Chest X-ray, PA view. Patient: 49 years old, sex M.
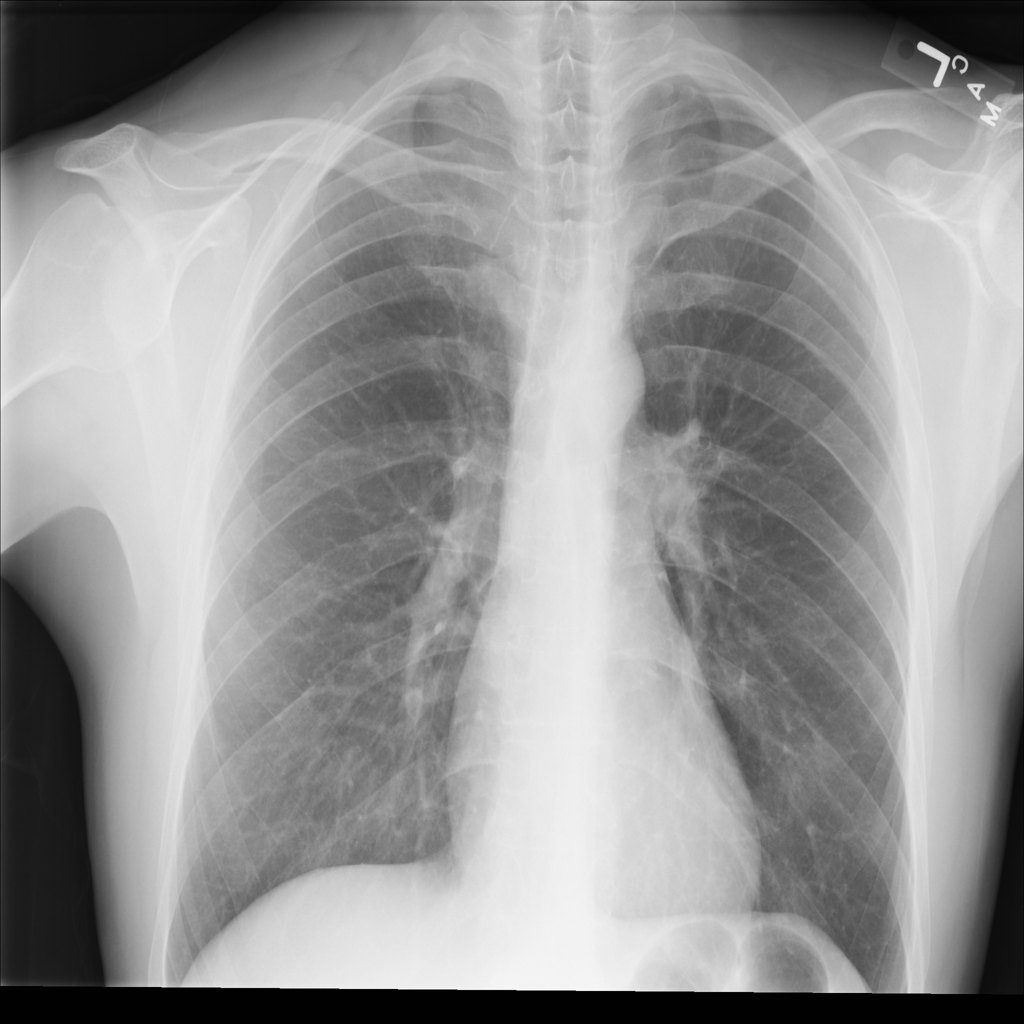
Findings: No Finding